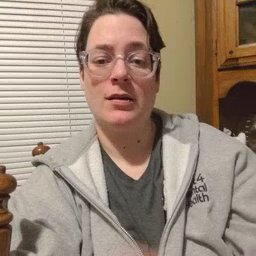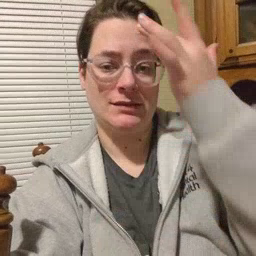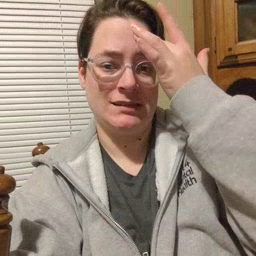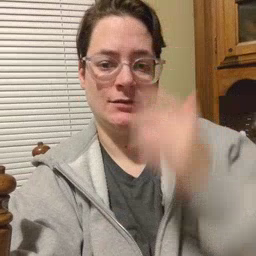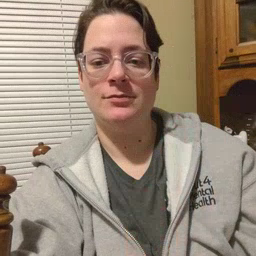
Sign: sick